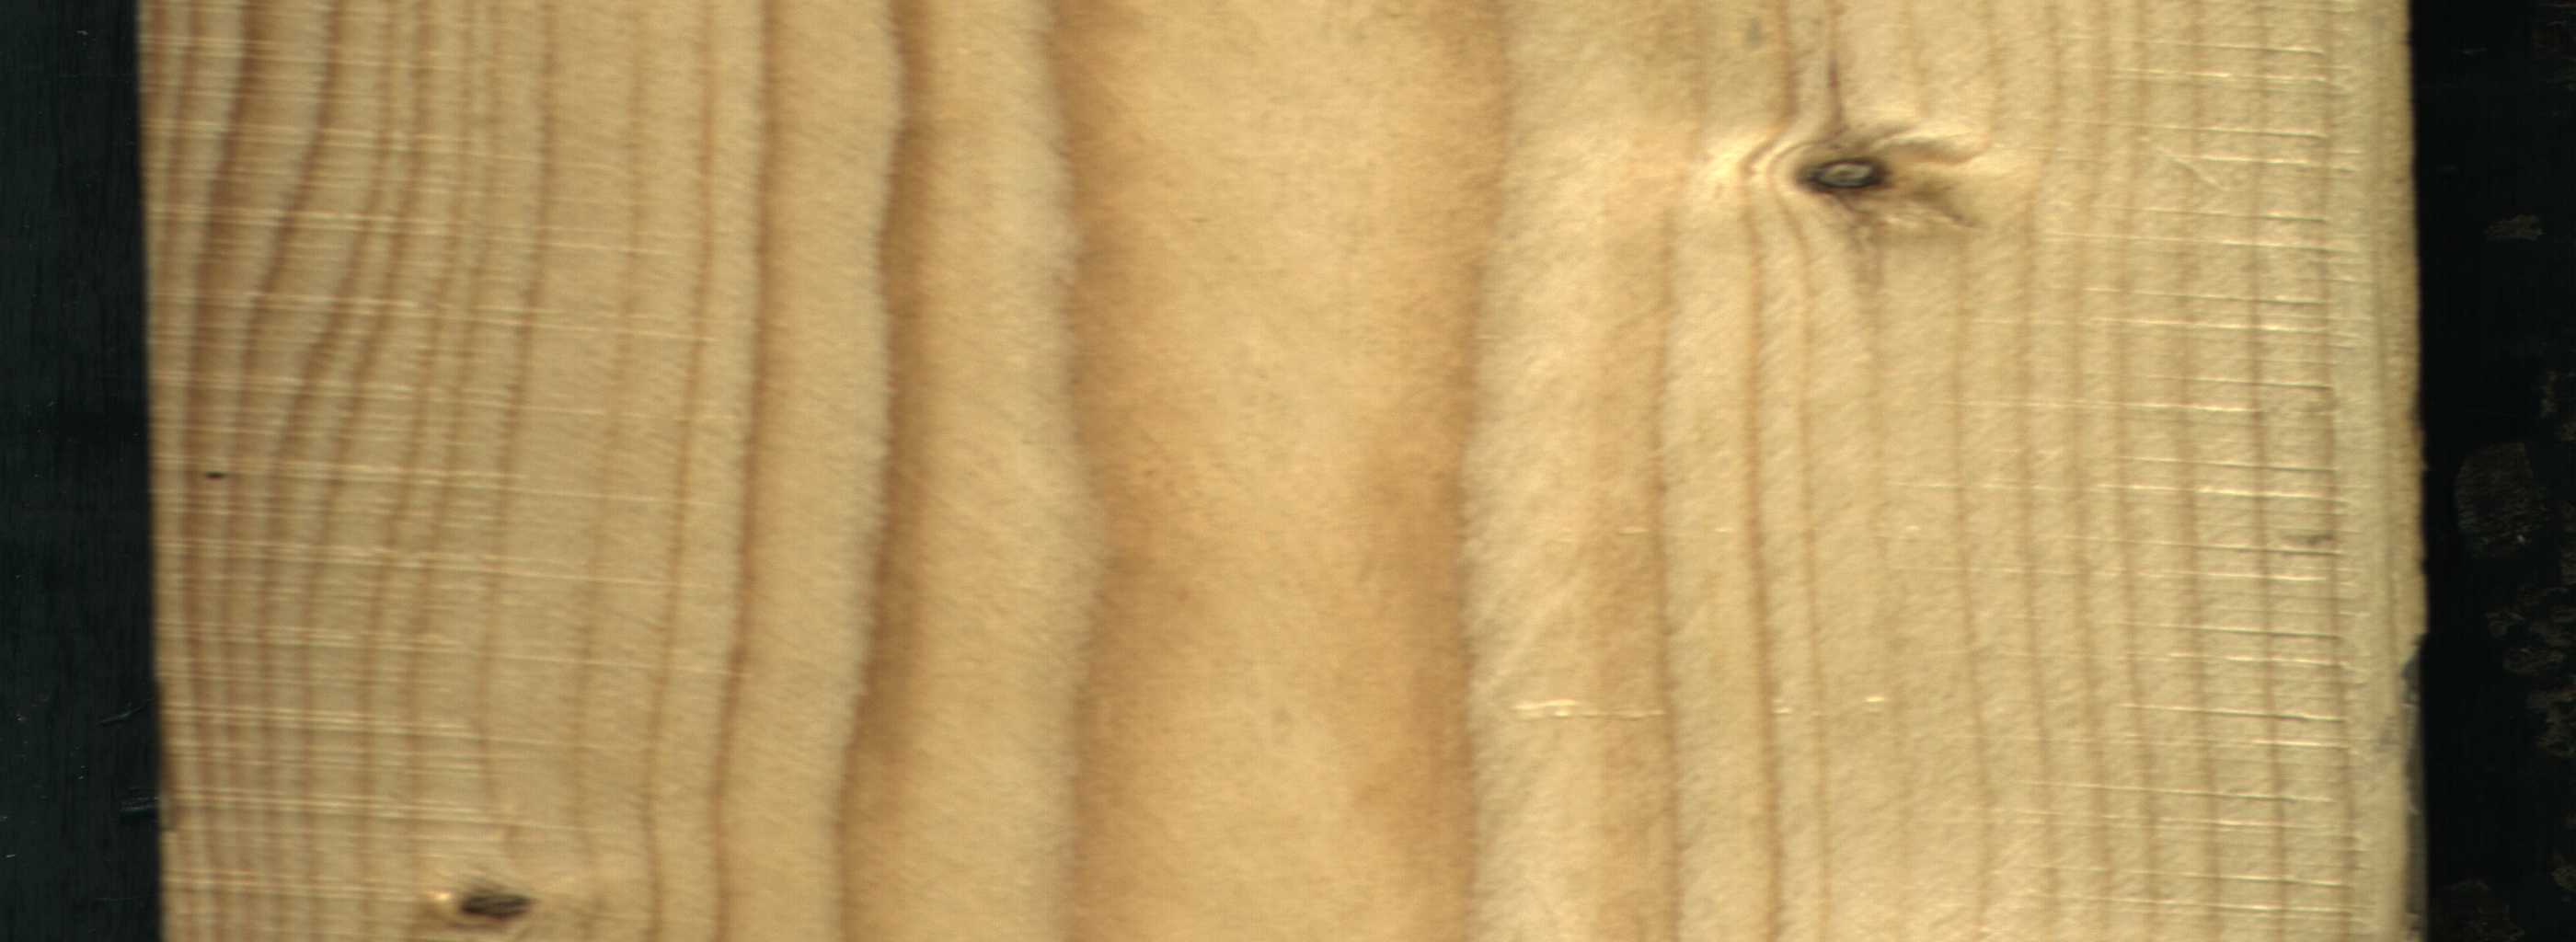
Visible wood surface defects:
Live_Knot
Live_Knot